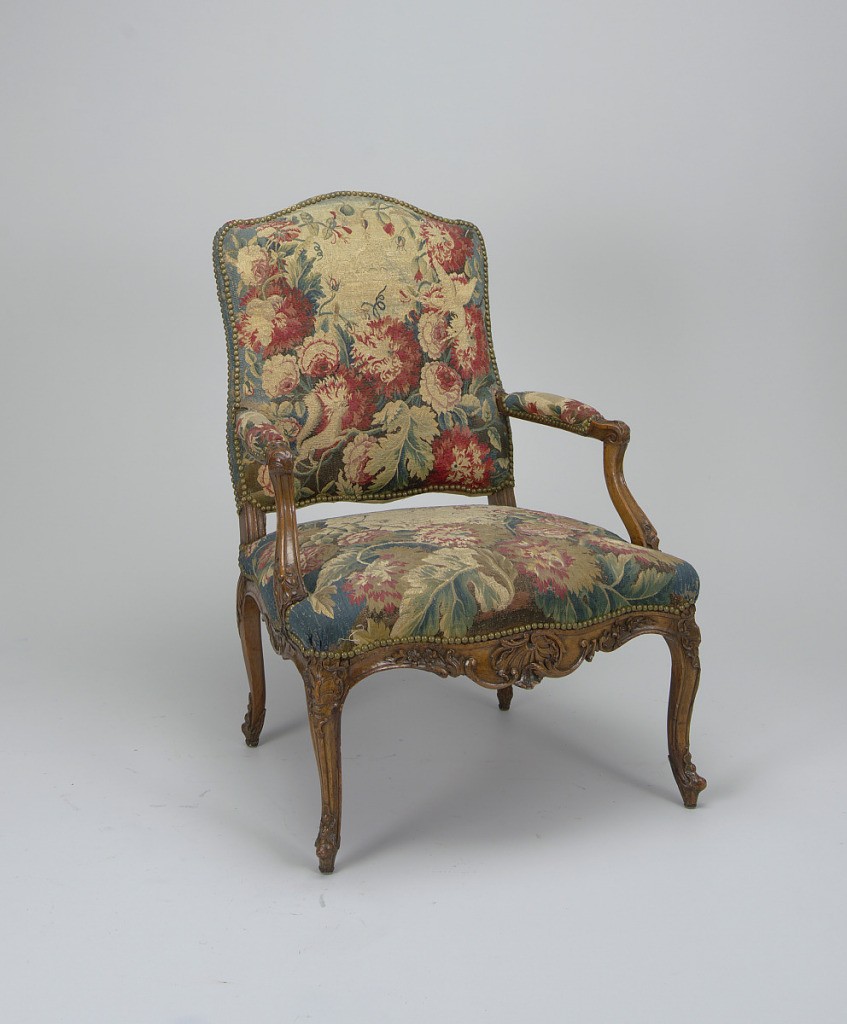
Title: Armchair
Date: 18th century
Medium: wood, metal, tapestry
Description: This set of chairs (2) consists of two antique Aubusson tapestry covered armchairs of the Louis XV period.  The armchairs' curved backs and seats are upholstered in reddish-blue floral fabric.  The wooden armrails are upholstered on their upper side.  The fabric is attached via metallic buttons.  The frontal part of the seat bottom is decorated in a wood, in a carved floral motif.